Field crop: maize
Growth stage: 2
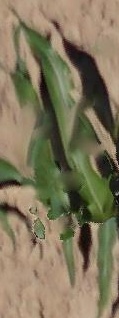
Species: maize